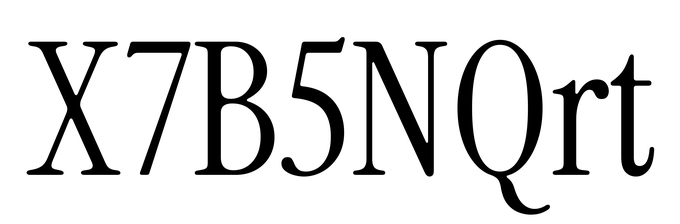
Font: InstrumentSerif-Regular